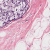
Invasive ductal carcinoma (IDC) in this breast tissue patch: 0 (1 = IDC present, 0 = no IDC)